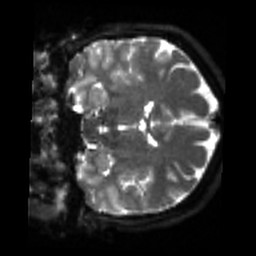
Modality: sbref
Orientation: coronal
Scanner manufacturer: siemens
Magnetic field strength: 3 T
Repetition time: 4 s
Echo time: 0.0594 s